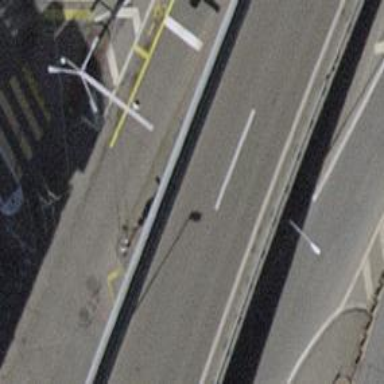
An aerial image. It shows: Road with traffic signals for signaling.